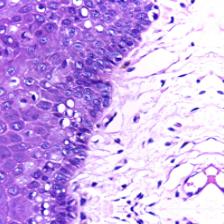
Diagnosis: Normal